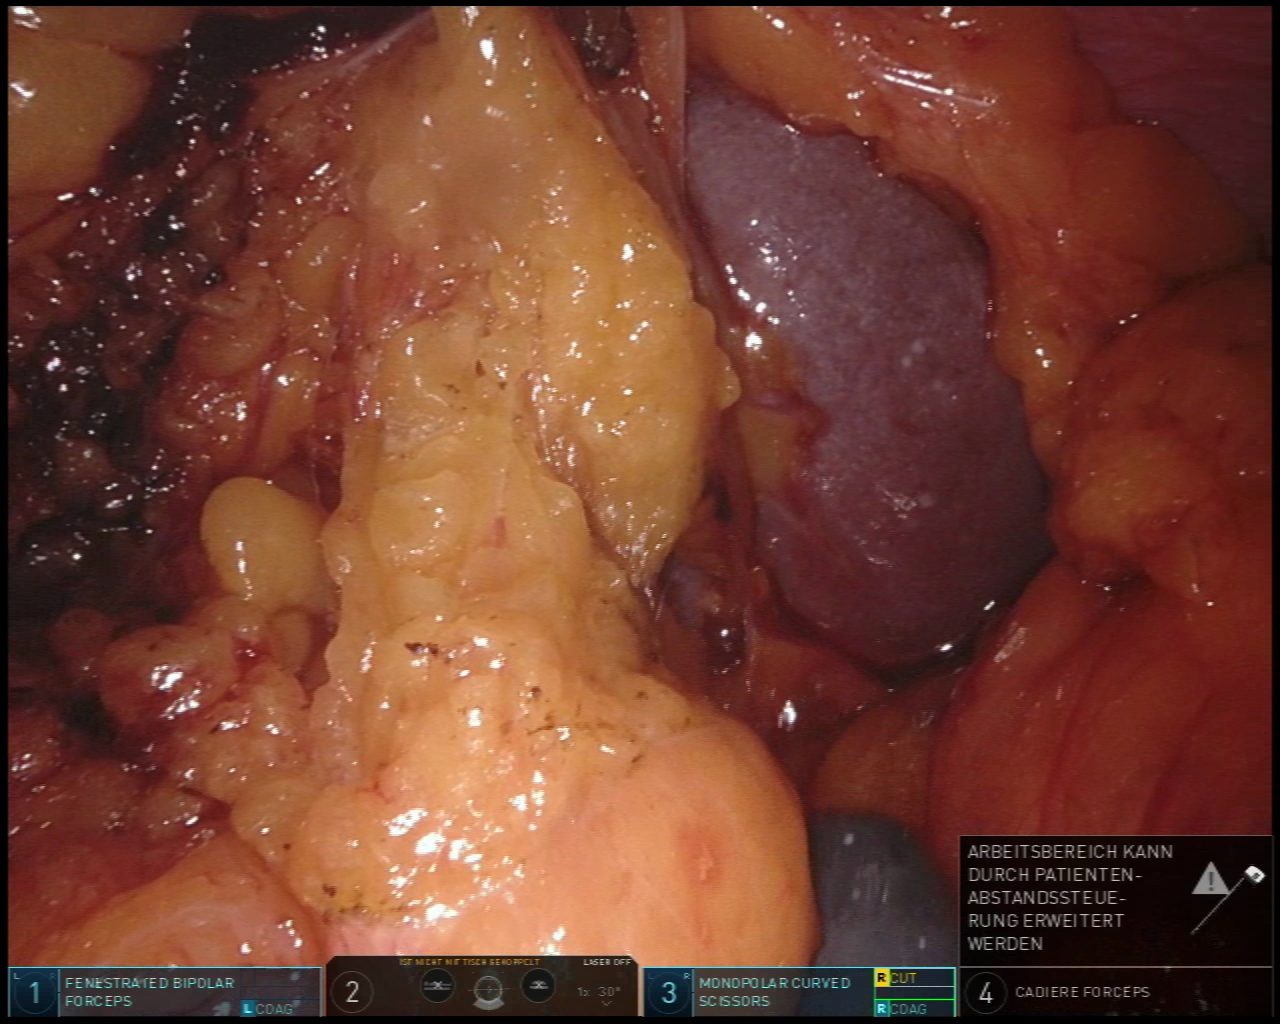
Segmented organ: spleen
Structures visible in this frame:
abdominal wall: yes
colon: no
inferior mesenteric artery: no
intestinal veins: no
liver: no
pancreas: no
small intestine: no
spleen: yes
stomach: no
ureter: no
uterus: no
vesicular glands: no